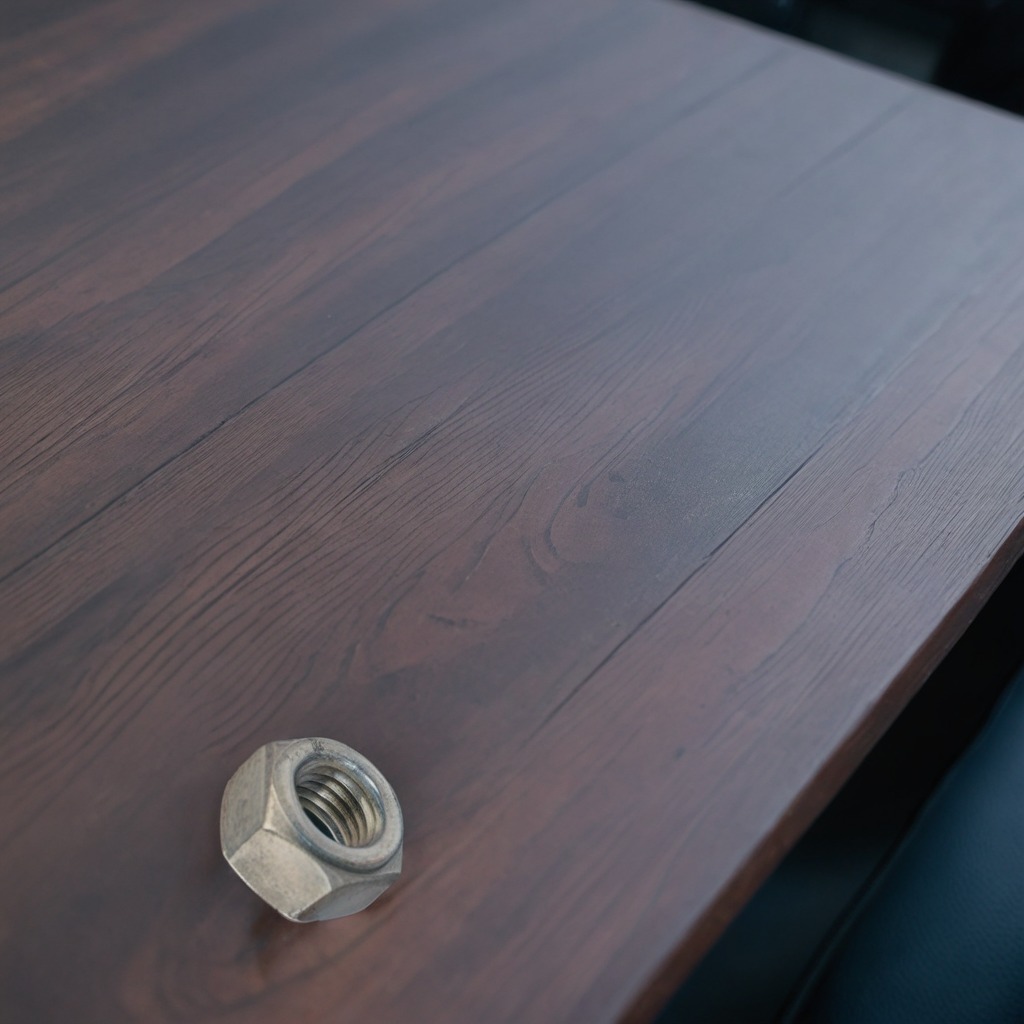
A metal nut is lying on the table in the garage.